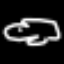
Label: frog